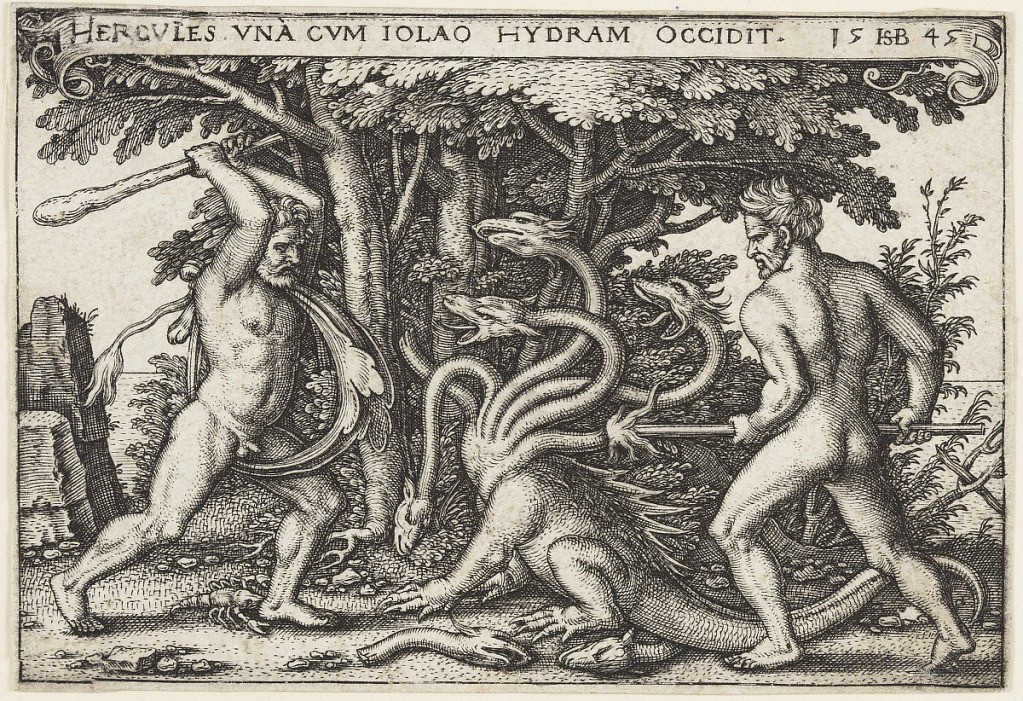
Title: Hercules Slaying the Hydra
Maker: Hans Sebald Beham, German, 1500–1550
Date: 1542–48
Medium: Engraving on off-white laid paper
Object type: Print
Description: Horizontal rectangle. Hercules is shown at left, holding his club with both hands above his head, about to strike the many-headed Hydra. His nephew, Iolaus, at right, is burning away the heads of the water serpent.